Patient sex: M
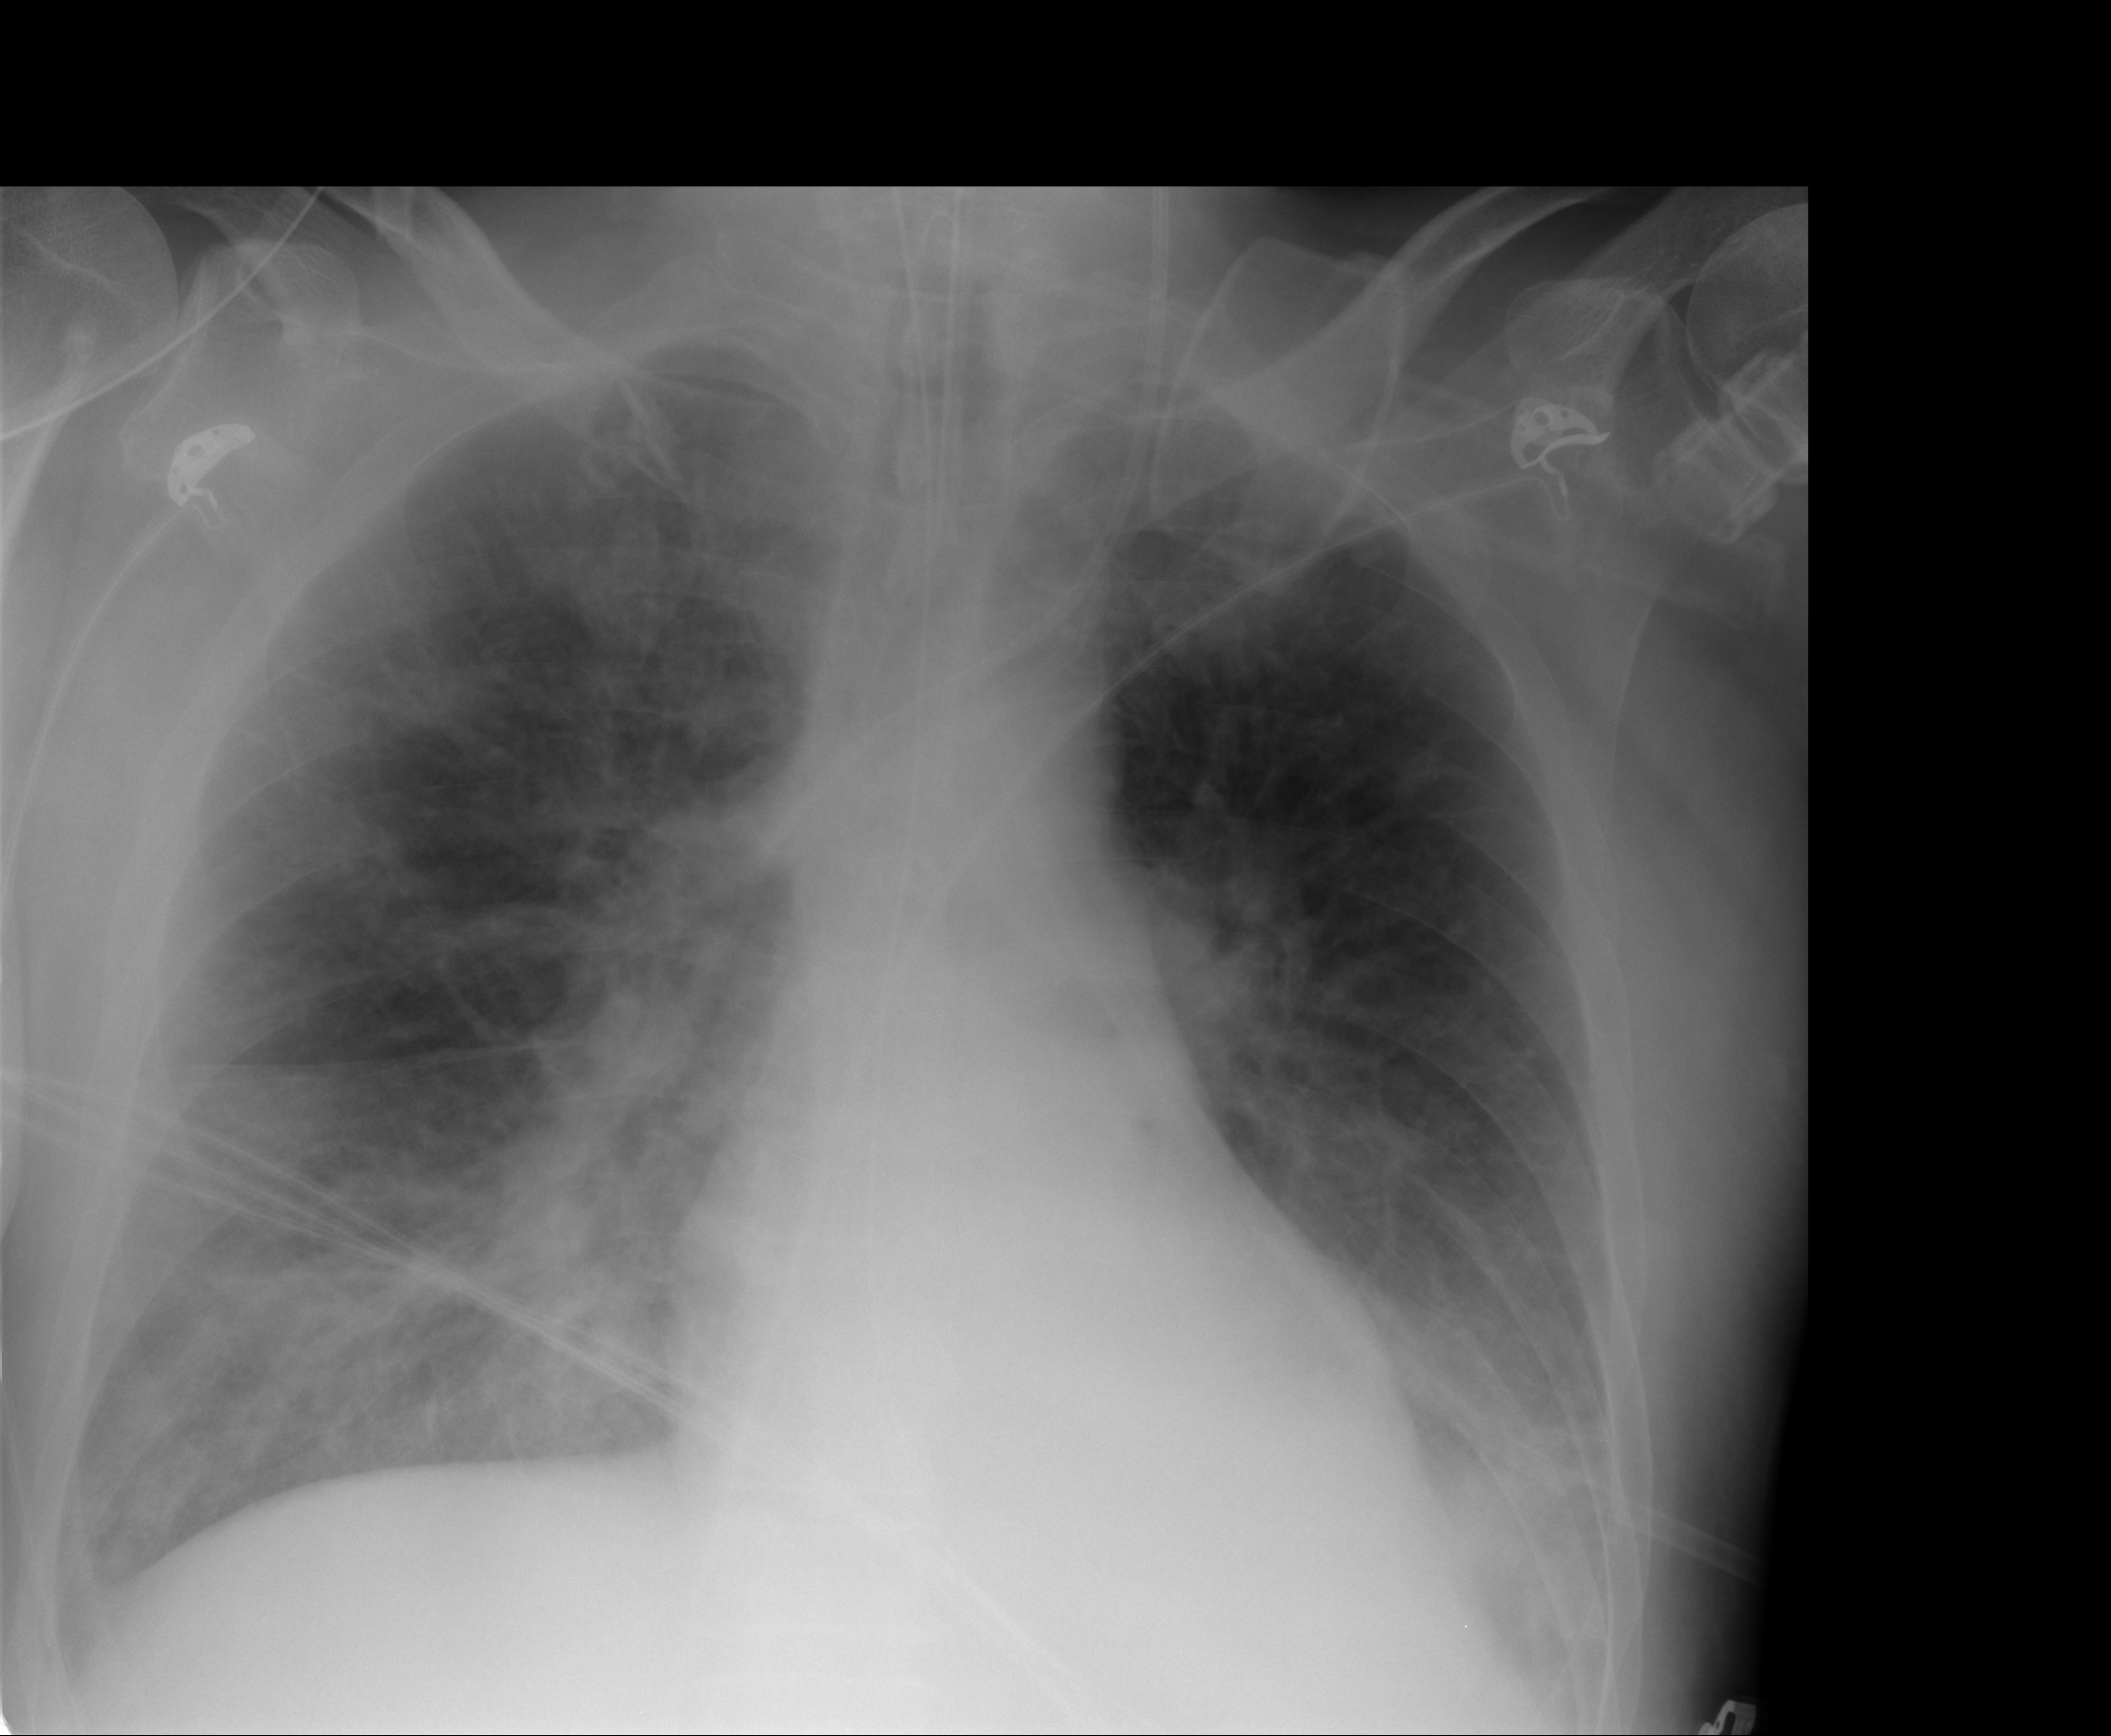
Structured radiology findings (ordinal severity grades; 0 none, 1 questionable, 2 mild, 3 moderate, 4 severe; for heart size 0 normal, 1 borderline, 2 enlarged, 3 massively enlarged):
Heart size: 0
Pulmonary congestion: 2
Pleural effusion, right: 0
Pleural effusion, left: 1
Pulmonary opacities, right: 2
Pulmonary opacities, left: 2
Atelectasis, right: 2
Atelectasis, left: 2